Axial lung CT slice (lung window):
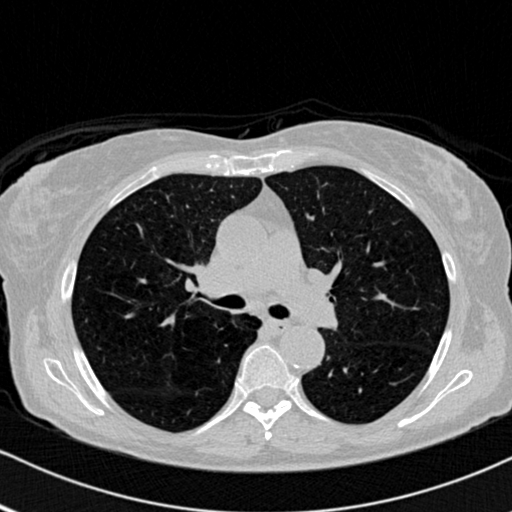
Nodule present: no